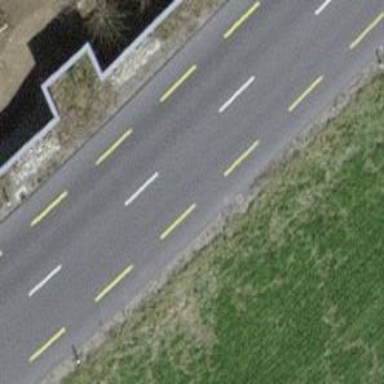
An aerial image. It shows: Secondary road with asphalt surface and dedicated cycle lane.